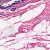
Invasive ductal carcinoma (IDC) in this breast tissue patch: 0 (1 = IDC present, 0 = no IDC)